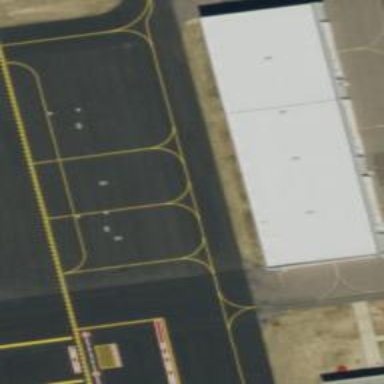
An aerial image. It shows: Image of taxiway at airport.